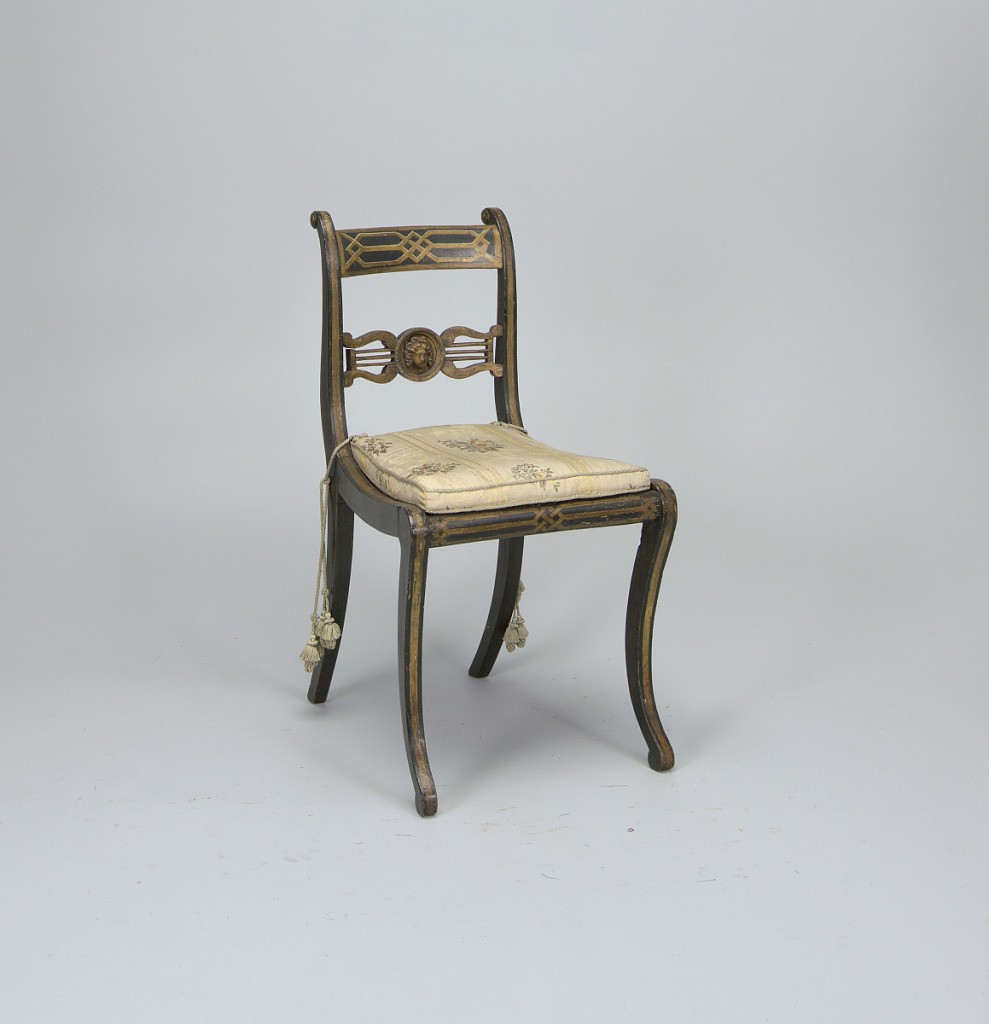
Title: Pair of Side Chairs with Seat Cushions
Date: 1805–15
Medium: Painted and gilded wood, caning, silk
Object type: chairs
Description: Two side chairs,  adaptation of Klismos form, lacquered black, with gilding.   Back uprights form continuous curving line both with seat and front legs and with lyre on each side of center.  Medallion containing woman's (Medusa?) head.  Each chair with modern boxed seat cushion, grey background, yellow stripes and multi-colored flowers, tied to rear uprights with tassled gray silk cord.